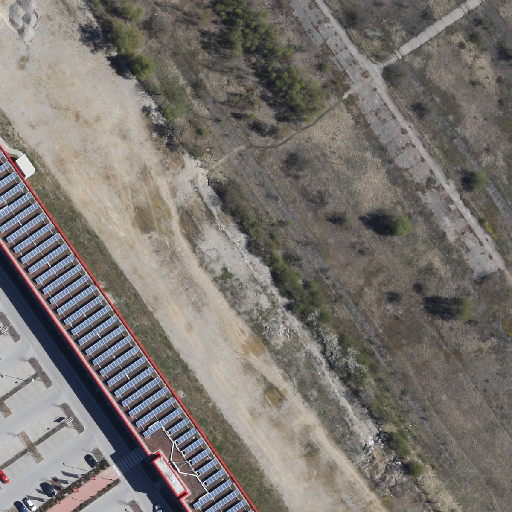
Referring expression: impervious surface